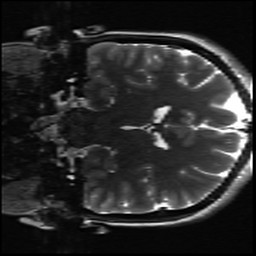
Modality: inplaneT2
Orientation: coronal